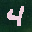
Label: 4